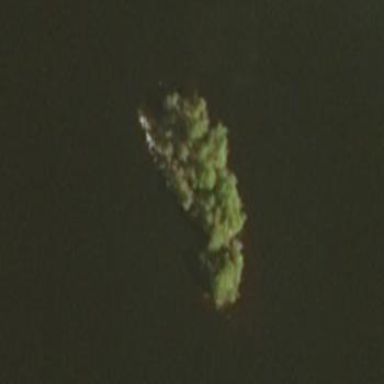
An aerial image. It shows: Islet.